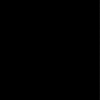
Label: dusty